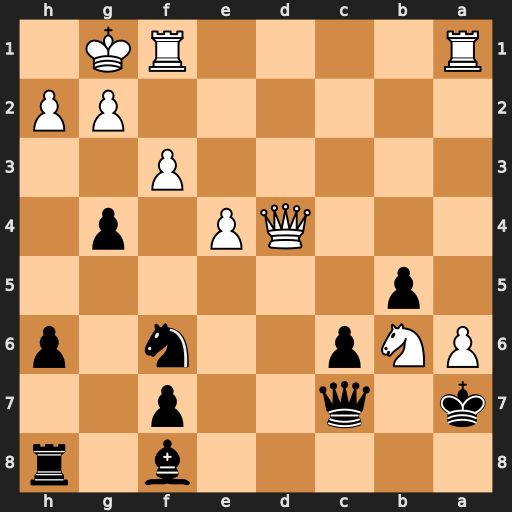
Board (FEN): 5b1r/k1q2p2/PNp2n1p/1p6/3QP1p1/5P2/6PP/R4RK1
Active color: b
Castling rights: -
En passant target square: -
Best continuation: Qxb6 Qxb6+ Kxb6